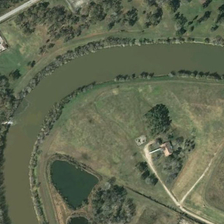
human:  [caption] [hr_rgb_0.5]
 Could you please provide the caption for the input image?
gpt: many green trees and meadows with two ponds are in two sides of a river .

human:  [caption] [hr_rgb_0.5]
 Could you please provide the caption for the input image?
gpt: many green trees and meadows with two ponds are in two sides of a river .

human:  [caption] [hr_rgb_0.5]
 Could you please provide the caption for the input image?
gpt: many green trees and meadows with two ponds are in two sides of a river .

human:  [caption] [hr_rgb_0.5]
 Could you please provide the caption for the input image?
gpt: many green trees and meadows with two ponds are in two sides of a river .

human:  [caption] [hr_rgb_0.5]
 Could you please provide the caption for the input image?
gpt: many green trees and meadows with two ponds are in two sides of a river .